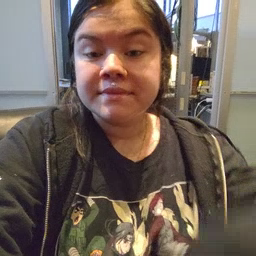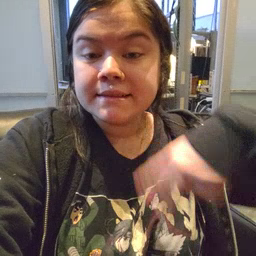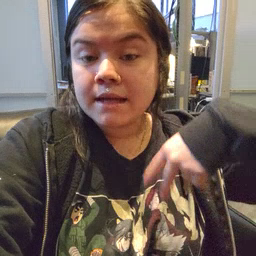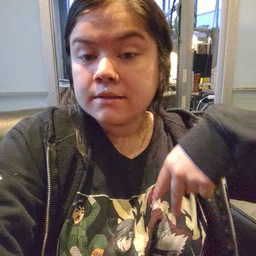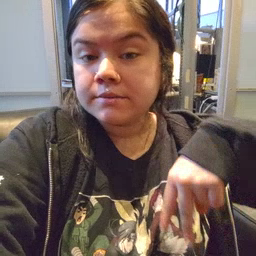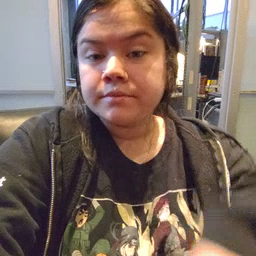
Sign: dance